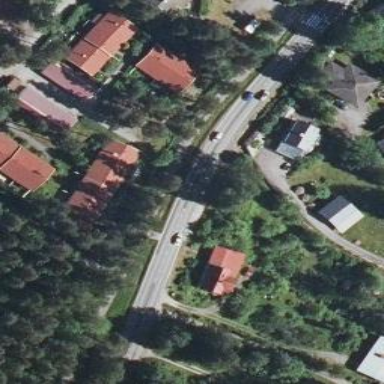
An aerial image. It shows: Asphalt cycleway.